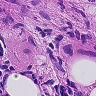
Metastatic tissue present: yes